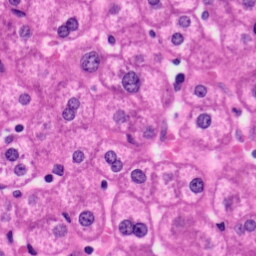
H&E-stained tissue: Liver